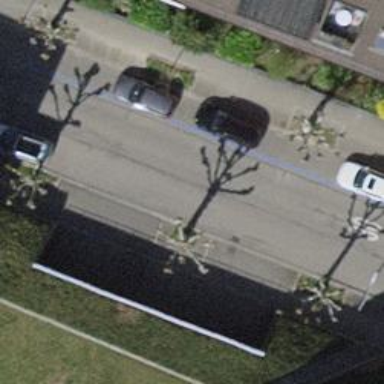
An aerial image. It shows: Avenue of trees.